Question: I'm a beginner. I'm trying to click button below on a webpage :
'''
<span class="action-delete" onclick=";return false;"> Delete </span>
'''
I tried code below but didn't work
'''
document.getElementsByClassName('action-delete').click()
'''
I'm using greasemonkey & firefox
Thanks in advance
Screenshot below

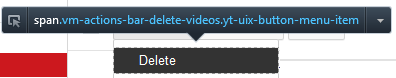
Answer: The "s" in 'getElementsByClassName' indicates that function returns a list. Assuming there's only one element with that class name, you can do:
'''
document.getElementsByClassName('action-delete')[0].click()
'''